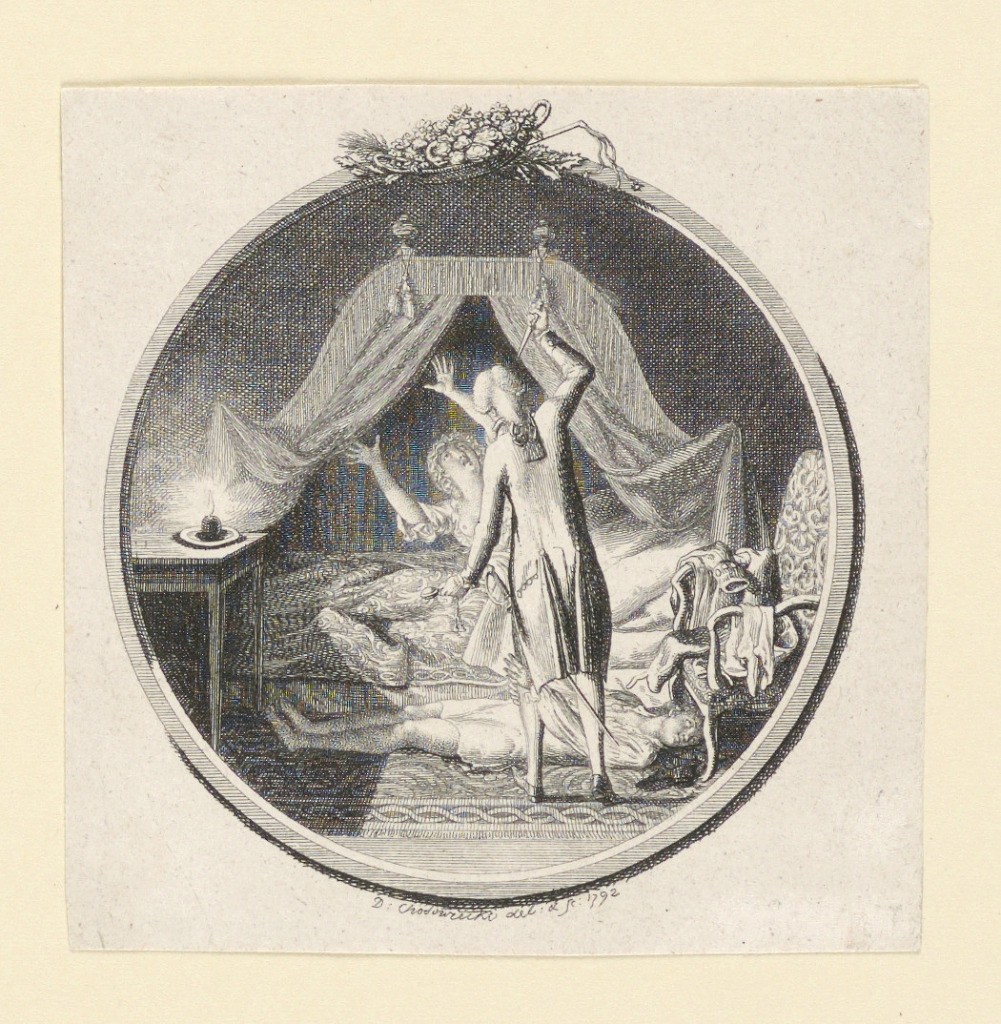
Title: Scene From the Novel, "Der Glückliche," by Varga
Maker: Daniel Nikolaus Chodowiecki, German, 1726 - 1801
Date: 1792
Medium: Engraving on paper
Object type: Print
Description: Within a circular enframement, a man is seen about to stab a woman, who rises from her bed in self-defense. Another figure lies dying on the floor.